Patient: sex F, age 53
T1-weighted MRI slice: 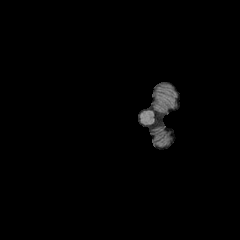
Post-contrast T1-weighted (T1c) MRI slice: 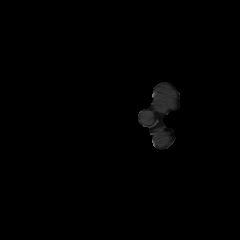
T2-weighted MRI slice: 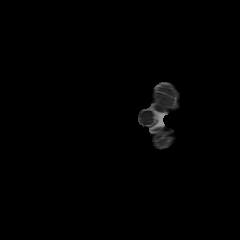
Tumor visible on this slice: no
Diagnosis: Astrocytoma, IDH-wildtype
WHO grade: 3